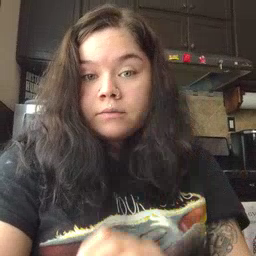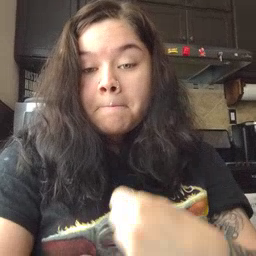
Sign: find